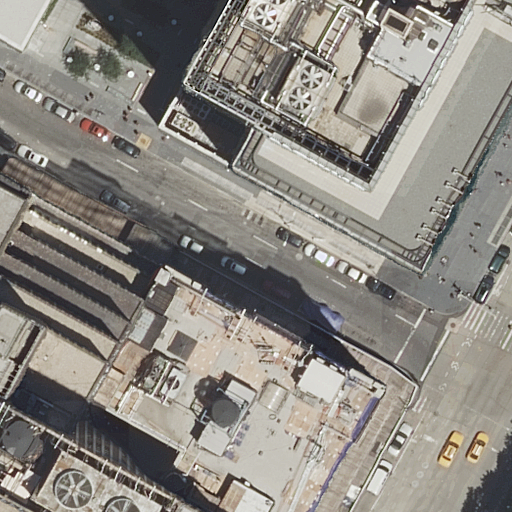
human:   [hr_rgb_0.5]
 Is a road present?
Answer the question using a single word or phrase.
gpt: yes

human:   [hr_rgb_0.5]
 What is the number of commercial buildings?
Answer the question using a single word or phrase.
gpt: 2

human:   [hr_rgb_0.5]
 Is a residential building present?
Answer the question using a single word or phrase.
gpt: yes

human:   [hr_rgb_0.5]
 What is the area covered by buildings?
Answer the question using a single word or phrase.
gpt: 4843m2

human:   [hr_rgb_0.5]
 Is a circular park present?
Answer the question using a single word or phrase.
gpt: no

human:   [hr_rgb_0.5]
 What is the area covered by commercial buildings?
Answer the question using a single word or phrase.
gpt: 4549m2

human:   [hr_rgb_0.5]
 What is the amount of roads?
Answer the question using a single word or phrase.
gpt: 9

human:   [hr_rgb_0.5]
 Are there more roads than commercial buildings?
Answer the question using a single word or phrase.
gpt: yes

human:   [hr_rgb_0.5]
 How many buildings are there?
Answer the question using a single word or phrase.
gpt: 5

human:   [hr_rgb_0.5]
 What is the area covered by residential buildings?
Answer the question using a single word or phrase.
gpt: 293m2

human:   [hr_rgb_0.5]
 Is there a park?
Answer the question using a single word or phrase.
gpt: yes

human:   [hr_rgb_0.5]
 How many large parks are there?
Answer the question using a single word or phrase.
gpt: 1

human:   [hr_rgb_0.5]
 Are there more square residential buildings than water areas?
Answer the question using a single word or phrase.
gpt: no

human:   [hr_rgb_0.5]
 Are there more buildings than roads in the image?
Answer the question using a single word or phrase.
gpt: no

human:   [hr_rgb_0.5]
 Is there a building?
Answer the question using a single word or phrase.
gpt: yes

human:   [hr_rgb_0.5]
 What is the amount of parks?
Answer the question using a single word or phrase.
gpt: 1

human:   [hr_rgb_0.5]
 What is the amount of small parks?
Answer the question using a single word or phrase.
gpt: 0

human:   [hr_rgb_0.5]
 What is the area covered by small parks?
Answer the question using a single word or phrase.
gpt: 0m2

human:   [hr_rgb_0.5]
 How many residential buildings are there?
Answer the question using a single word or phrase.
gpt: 3

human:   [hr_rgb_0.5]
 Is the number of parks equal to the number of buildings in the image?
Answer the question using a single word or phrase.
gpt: no

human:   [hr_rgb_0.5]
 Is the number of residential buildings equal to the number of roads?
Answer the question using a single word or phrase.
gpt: no

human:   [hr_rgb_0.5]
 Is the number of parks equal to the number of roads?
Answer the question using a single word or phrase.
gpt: no

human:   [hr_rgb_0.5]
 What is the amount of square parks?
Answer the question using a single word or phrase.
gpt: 0

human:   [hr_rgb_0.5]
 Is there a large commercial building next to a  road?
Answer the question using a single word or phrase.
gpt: yes

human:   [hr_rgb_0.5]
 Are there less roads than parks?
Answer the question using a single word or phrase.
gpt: no

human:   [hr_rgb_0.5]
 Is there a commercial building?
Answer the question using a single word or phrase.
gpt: yes

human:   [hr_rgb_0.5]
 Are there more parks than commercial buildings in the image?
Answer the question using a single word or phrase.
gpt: no

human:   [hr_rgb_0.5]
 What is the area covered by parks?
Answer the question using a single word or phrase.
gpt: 552m2

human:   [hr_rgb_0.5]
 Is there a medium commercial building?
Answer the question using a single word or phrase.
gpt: no

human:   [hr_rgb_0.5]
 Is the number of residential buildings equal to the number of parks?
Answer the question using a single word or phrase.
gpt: no

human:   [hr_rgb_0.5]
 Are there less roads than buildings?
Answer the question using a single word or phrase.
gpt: no

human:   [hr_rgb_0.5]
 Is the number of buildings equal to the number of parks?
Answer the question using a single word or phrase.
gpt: no

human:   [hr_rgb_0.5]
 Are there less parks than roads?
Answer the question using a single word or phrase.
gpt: yes

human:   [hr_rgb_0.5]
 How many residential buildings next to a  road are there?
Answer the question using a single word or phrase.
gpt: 3

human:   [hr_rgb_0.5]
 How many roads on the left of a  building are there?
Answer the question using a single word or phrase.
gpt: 5

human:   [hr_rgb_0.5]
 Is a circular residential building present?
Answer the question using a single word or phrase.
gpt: no

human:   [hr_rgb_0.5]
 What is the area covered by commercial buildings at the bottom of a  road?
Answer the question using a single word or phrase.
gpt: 1712m2

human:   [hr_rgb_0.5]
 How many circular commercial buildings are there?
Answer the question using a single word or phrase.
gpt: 0

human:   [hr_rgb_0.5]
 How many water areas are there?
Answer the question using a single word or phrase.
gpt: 0

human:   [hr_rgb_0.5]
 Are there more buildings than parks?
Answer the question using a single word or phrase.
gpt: yes

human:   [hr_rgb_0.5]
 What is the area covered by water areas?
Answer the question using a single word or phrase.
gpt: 0m2

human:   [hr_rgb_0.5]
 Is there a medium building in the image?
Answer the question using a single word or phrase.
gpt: yes

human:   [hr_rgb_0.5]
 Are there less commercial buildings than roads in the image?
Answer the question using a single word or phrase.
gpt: yes

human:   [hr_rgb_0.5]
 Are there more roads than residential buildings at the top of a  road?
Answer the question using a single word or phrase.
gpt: yes

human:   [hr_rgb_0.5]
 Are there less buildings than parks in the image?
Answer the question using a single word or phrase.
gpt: no

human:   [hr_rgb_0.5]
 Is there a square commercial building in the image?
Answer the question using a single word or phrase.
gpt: no

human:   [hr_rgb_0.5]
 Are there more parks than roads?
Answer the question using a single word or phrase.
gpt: no

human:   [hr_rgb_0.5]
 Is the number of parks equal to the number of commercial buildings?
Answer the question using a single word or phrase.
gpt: no

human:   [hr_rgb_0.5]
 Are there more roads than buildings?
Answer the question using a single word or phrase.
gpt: yes

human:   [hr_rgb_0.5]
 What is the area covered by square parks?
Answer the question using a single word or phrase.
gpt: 0m2

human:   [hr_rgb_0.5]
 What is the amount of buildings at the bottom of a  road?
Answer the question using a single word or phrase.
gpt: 3

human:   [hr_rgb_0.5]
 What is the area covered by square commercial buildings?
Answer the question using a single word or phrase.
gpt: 0m2

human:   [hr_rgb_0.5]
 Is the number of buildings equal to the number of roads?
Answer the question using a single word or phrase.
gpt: no

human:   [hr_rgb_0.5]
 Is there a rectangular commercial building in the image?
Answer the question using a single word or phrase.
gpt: no

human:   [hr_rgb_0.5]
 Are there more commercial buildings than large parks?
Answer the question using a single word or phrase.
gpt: yes

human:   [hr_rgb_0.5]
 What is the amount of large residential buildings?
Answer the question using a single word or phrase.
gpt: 0

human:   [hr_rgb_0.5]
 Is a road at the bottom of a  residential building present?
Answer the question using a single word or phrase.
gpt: yes

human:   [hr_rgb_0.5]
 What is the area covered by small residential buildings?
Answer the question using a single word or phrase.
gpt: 48m2

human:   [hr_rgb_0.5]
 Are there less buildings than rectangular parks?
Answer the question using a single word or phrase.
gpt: no

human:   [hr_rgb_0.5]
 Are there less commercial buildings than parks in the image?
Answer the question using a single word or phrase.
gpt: no

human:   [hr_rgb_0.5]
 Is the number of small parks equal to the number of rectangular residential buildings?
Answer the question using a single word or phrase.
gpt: no

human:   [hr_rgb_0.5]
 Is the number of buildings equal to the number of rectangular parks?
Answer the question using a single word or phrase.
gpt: no

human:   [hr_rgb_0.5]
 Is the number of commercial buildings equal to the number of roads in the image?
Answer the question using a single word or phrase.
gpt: no

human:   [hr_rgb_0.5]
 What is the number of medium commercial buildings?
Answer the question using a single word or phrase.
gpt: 0